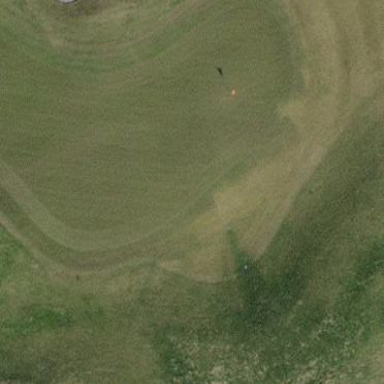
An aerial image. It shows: Picturesque green golfing area with grass land use.